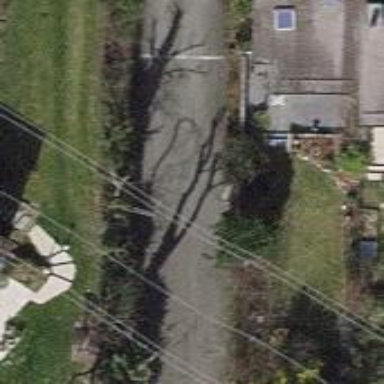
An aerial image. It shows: Alley classified as service road.